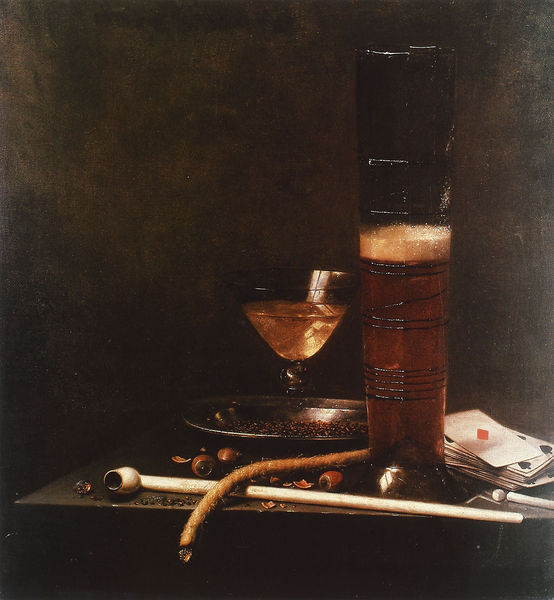
Titel: Stilleben mit Bierglas und Tonpfeife
Künstler: Jan Jansz. van de Velde
Institution: Oxford, Ashmolean Museum
Schlagwörter: dunkel, gemälde, getränk, glas, kreide, tisch, gläser, teller, kelch, strick, krug, schalen, stilleben, stillleben, tau, essen, tafel, wein, karten, kartenspiel, pfeife, messing, zinn, seil, bier, karte, pfeiffe, haselnuss, nuss, nüsse, koffer, skat, spielkarten, ass, tabak, körner, nussschale, tabck